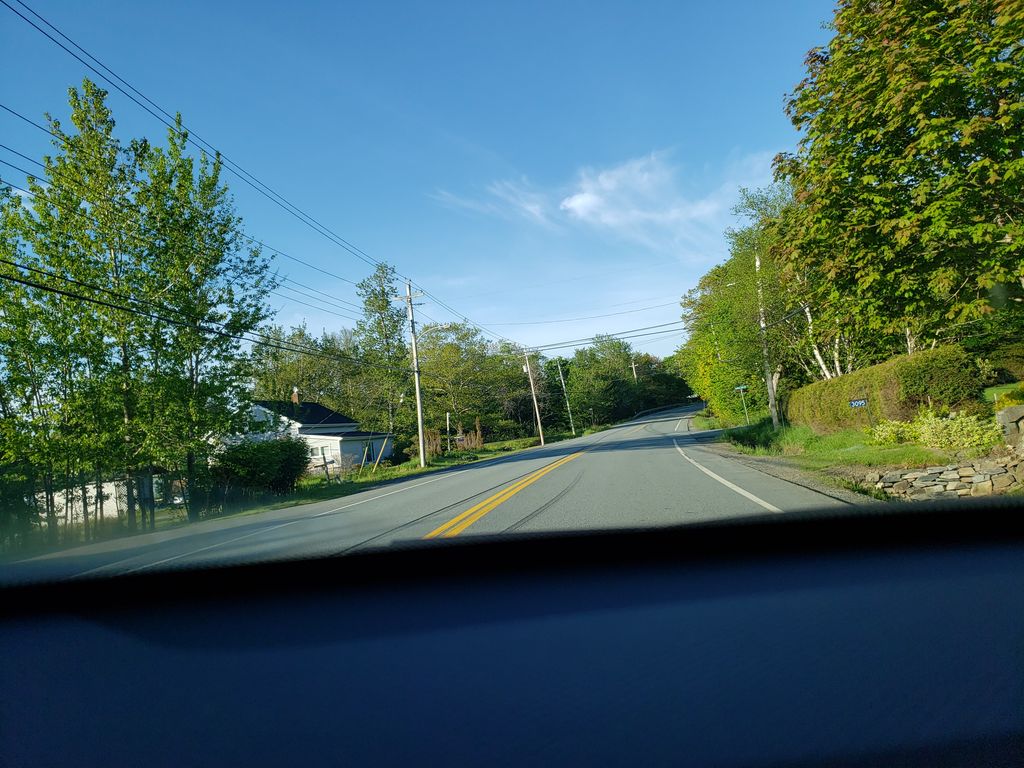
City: halifax